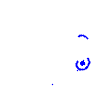
Particle: electron